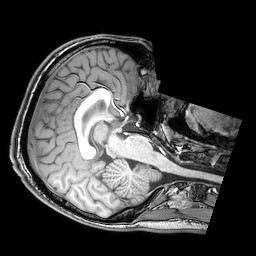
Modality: T1w
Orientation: axial
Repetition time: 0.00828 s
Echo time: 0.00388 s